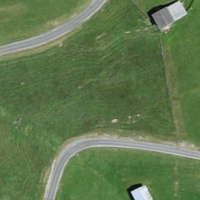
EUNIS habitat code: 24
Species observed at this site:
Pica pica
Corvus corone
Buteo buteo
Aquila chrysaetos
Linaria cannabina